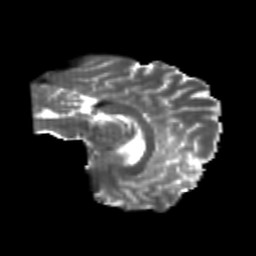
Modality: T2w
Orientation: sagittal
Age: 26
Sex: male
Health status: healthy
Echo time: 0.074 s